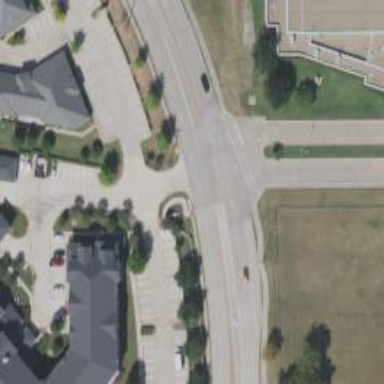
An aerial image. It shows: Secondary road with separate sidewalk.